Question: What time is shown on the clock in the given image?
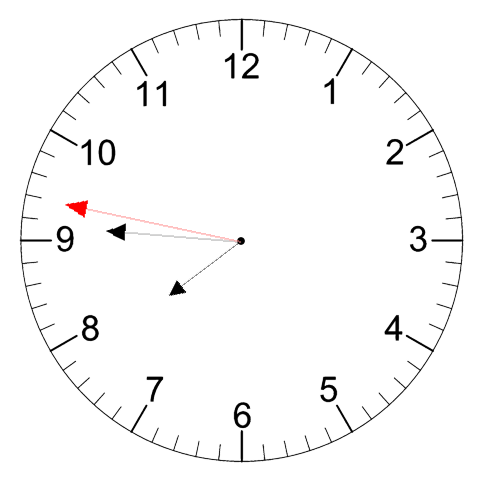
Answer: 07:45:47